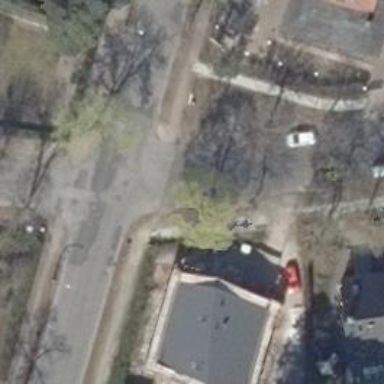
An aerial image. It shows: Residential road with separate sidewalks on both sides.